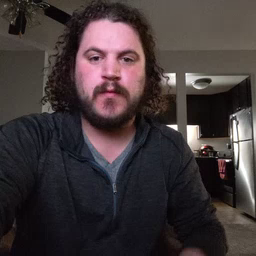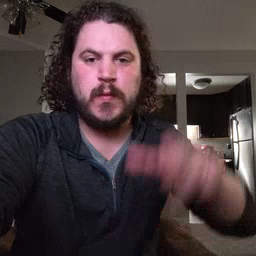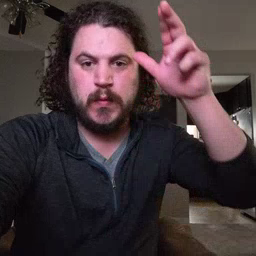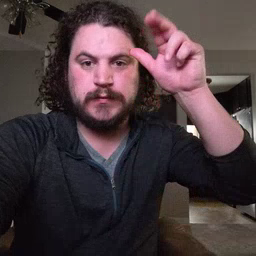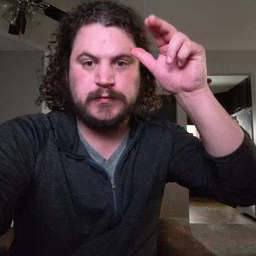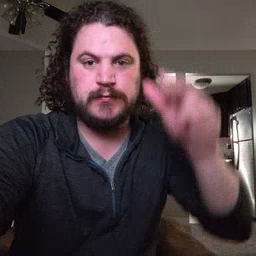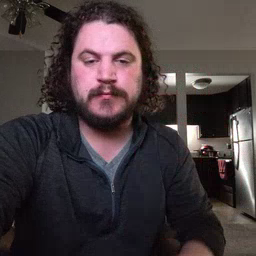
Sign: horse